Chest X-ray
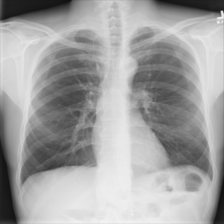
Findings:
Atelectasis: negative
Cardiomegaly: negative
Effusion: negative
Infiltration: negative
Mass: negative
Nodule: negative
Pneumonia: negative
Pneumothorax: negative
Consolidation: negative
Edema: negative
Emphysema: negative
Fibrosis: negative
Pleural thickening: negative
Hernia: negative